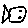
Label: fish